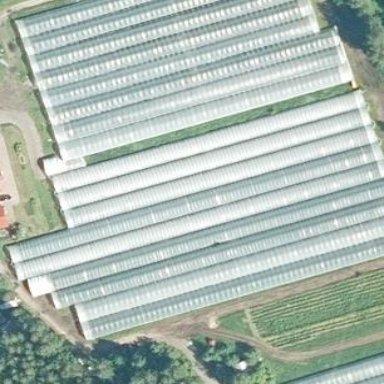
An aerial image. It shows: Greenhouse.